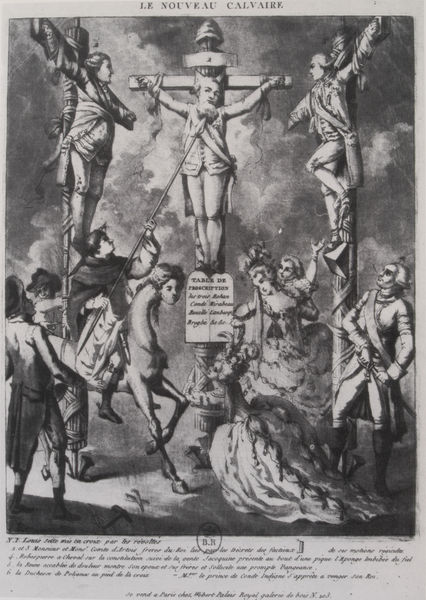
Titel: Der neue Kalvarienberg
Künstler: Michel Webert
Standort: Paris
Institution: Bibliothèque Nationale.
Schlagwörter: gewitter, himmel, kopf, schatten, weiß, wolken, frauen, menschen, damen, frankreich, frau, grau, holz, kleid, licht, männer, schwarz, säule, zeichnung, dame, haube, leute, anzug, kappe, mütze, trinken, barock, kleidung, spitze, tod, trauer, hügel, adel, drei, blatt, krone, rokoko, pferd, reiter, stock, hufe, perücke, schärpe, schrift, röcke, stab, grafik, graphik, französisch, wetter, könig, lanze, soldaten, frack, karikatur, tafel, inschrift, ornamente, rüschen, strümpfe, gusseisen, schild, tusche, blut, spott, kreuz, weinen, druck, schwarz weiß, radierung, stich, seite, illustration, ironie, militär, revolution, satire, schilder, säbel, text, uniform, waffen, zeitung, knien, bürger, beschriftung, stempel, daumier, kreuze, christus, jesus, kreuzigung, teufel, pfer, mischwesen, wesen, flehen, fabelwesen, mönch, kniebundhose, königin, speer, hörner, erleuchtung, maria, kupferstich, gekreuzigt, schwamm, französische revolution, karrekatur, handschrift, lavierung, beschreibung, schärpen, gekreuzigte, tafeln, essig, umklammern, stricke, longinus, kalvarienberg, frauenkopf, zehn gebote, revolutionäre, blasphemie, hofdamen, dekalog, golgata, verballhornung, dauphin, eisenkreuz, kreutemärtyrer, palimsest, reffrücke, saire, undiform, ng, uniform#perücke, le nouveau calvaire